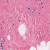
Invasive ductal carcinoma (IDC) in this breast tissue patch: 0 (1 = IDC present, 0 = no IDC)